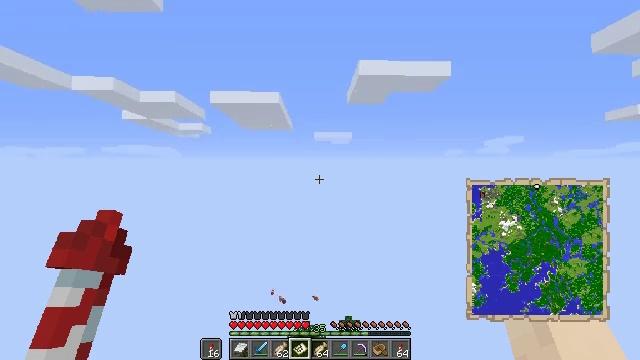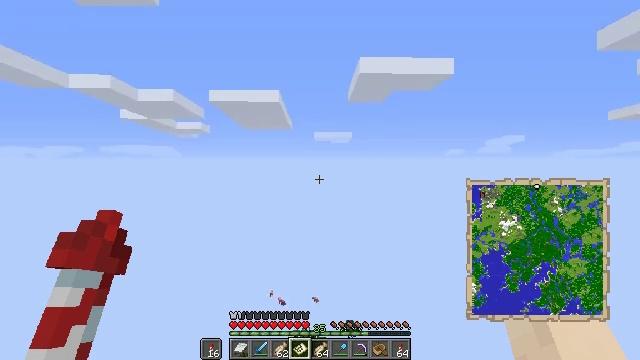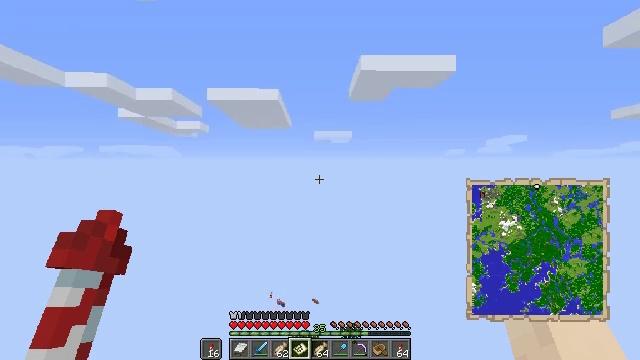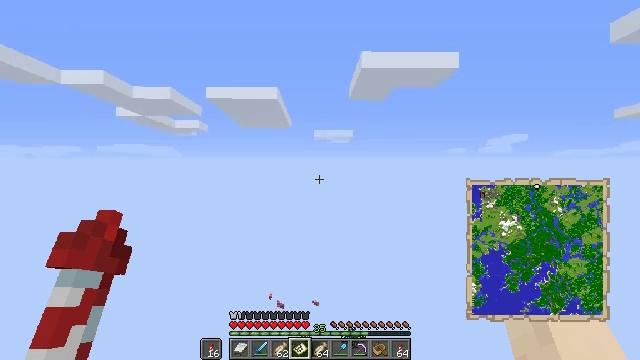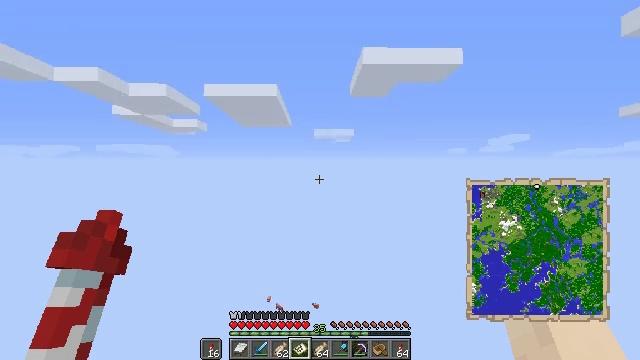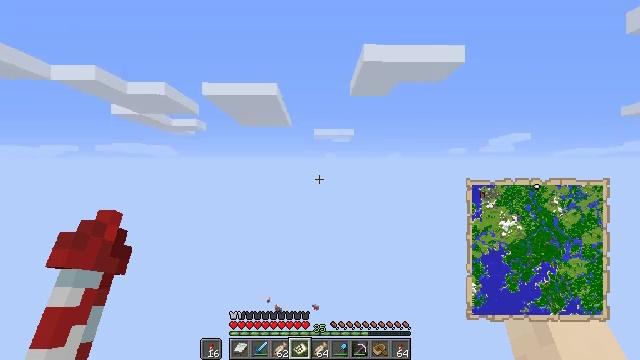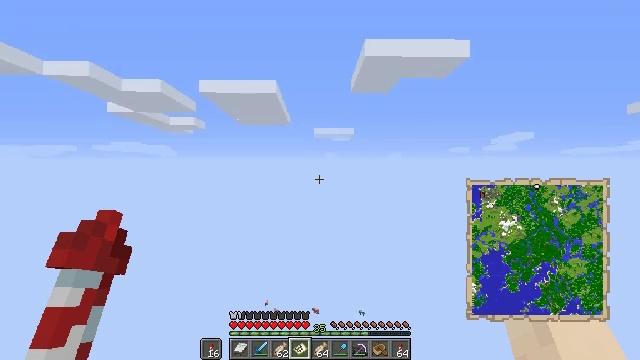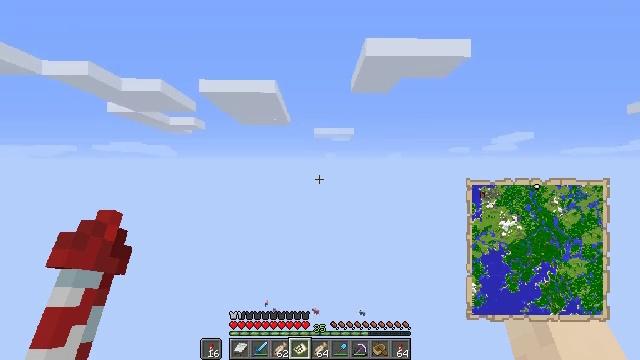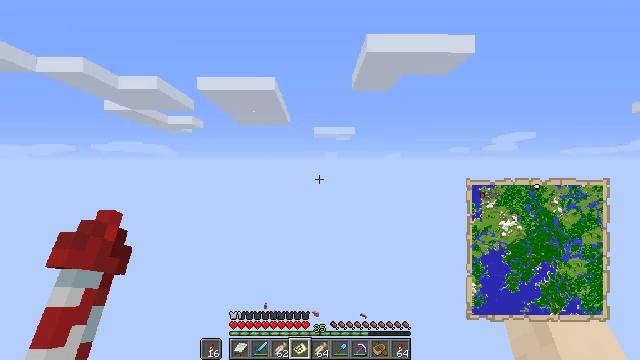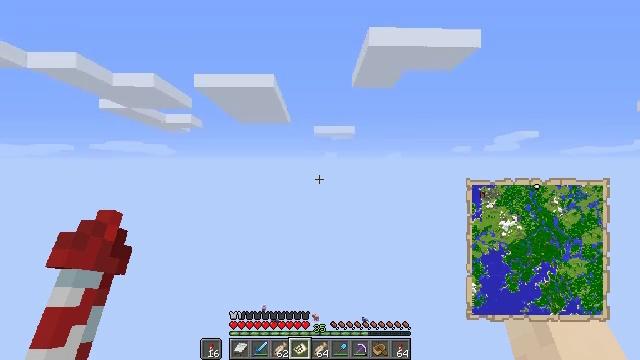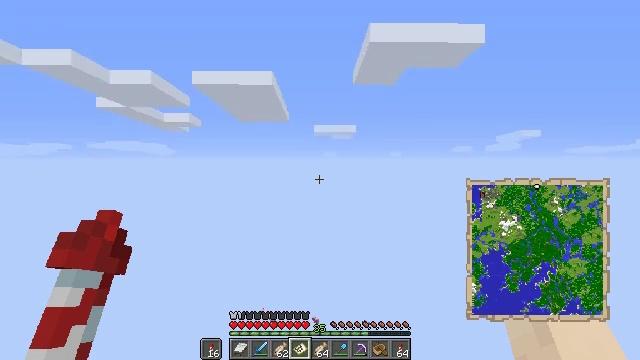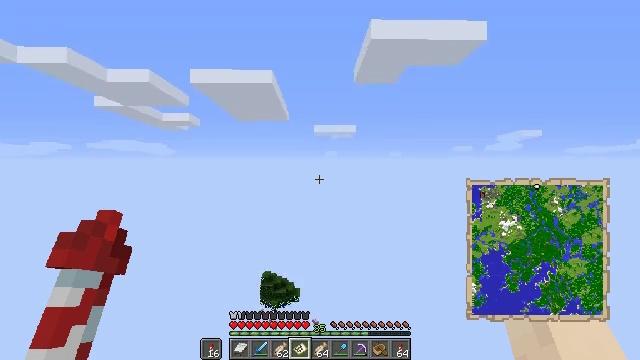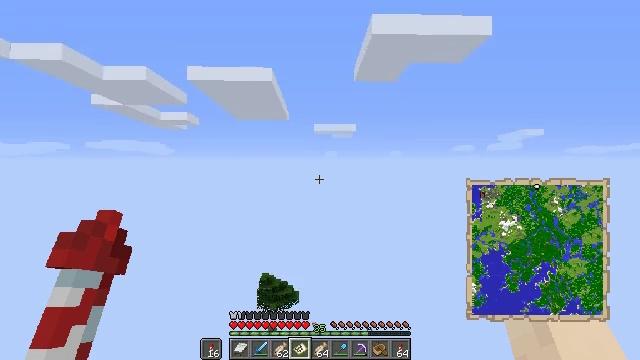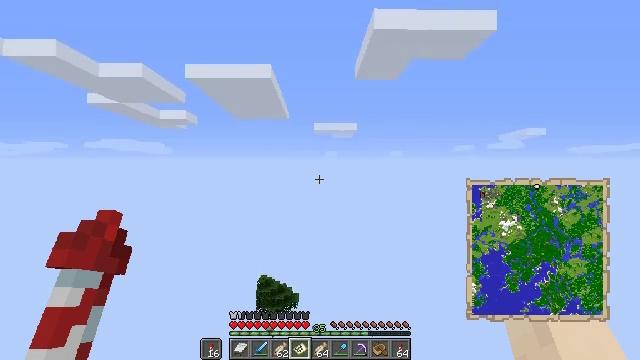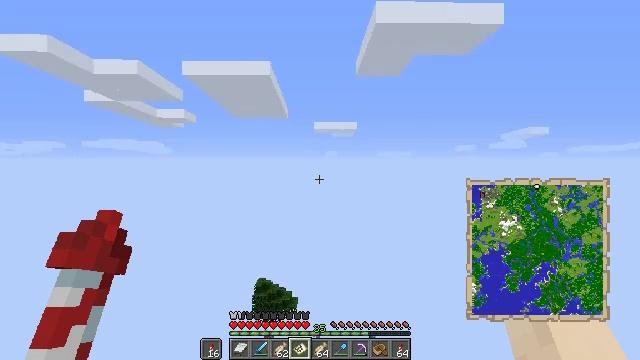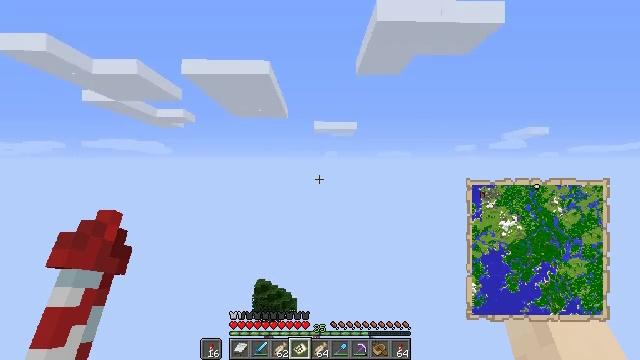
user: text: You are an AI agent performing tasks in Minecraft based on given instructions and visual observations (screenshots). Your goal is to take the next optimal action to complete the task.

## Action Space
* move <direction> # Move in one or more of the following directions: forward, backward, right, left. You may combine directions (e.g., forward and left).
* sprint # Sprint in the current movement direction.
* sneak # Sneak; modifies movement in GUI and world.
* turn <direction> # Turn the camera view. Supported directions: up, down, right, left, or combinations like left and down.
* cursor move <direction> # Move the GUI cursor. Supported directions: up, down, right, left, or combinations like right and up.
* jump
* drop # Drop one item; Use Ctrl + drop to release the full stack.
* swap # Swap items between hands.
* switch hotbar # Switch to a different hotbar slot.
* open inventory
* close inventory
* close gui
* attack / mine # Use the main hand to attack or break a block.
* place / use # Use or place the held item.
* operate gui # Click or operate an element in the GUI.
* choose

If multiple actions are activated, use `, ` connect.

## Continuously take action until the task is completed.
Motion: motion action
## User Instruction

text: Interact with the crafting table and create a map.
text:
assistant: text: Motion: no_op
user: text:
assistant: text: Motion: no_op
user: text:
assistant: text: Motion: no_op
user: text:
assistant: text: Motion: no_op
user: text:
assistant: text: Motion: no_op
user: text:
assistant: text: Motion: no_op
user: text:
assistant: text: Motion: no_op
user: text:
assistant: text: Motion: no_op
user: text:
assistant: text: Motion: no_op
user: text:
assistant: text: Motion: no_op
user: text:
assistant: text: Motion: no_op
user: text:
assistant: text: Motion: no_op
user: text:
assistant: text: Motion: no_op
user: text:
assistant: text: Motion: no_op
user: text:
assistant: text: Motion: no_op
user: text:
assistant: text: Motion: no_op
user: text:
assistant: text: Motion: no_op
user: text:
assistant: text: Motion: no_op
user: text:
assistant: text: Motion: no_op
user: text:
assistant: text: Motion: no_op
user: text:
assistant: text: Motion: no_op
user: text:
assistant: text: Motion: no_op
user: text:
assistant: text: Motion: no_op
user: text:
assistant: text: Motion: no_op
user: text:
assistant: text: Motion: no_op
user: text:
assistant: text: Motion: no_op
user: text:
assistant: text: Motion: no_op
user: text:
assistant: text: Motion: no_op
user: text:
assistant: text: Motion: no_op
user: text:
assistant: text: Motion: no_op